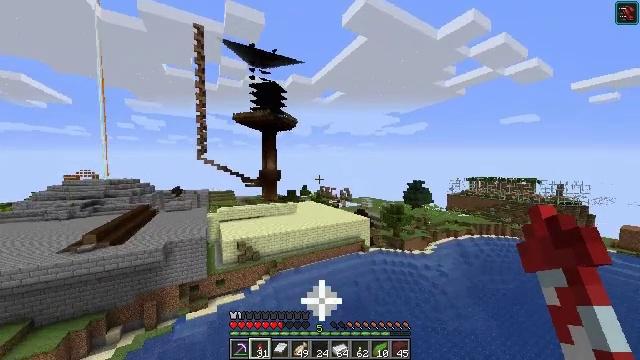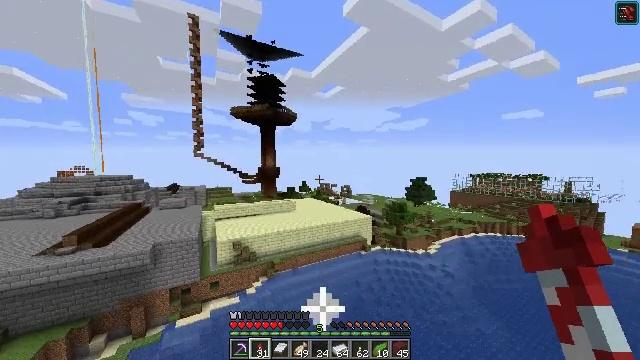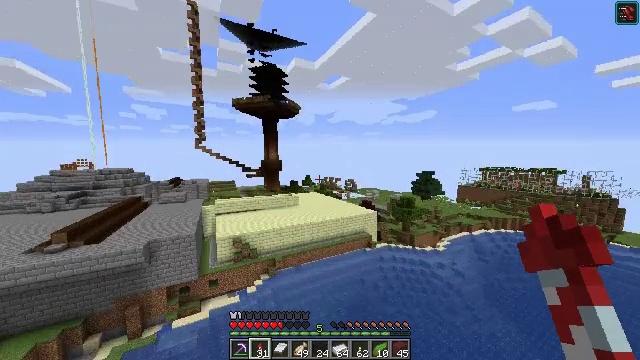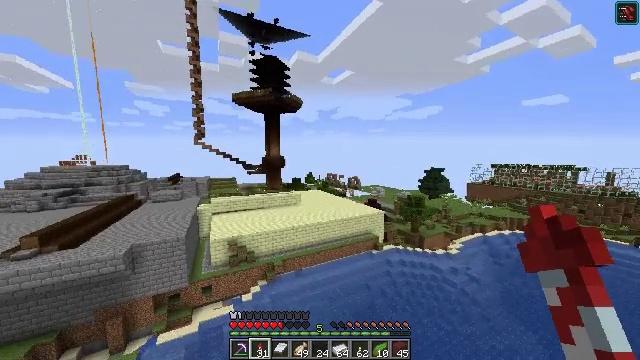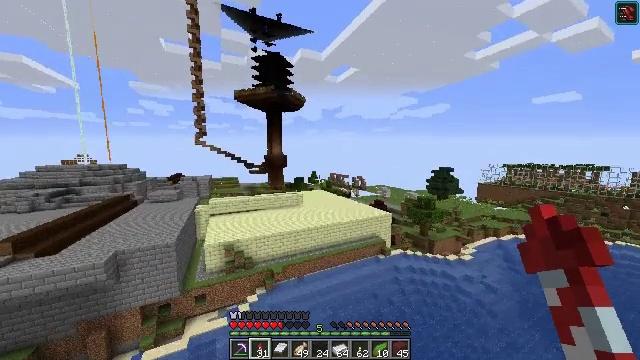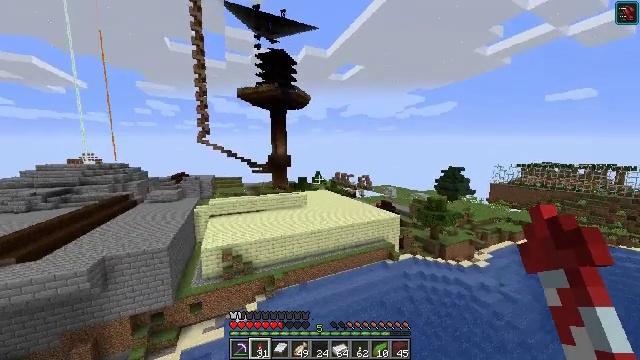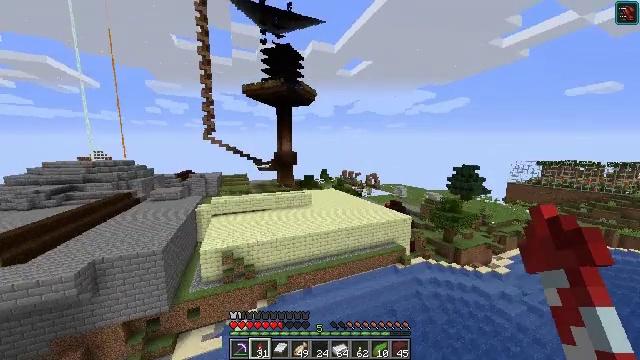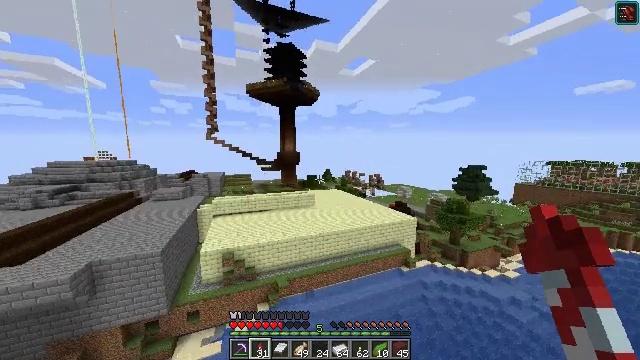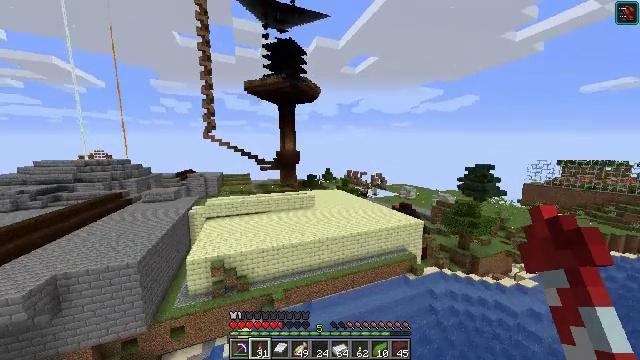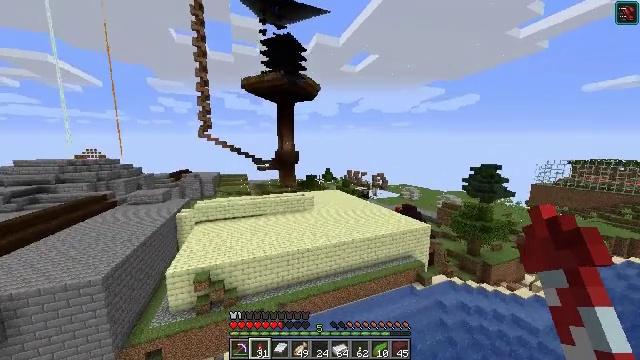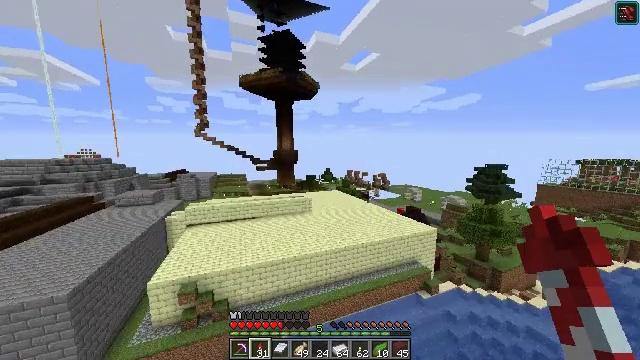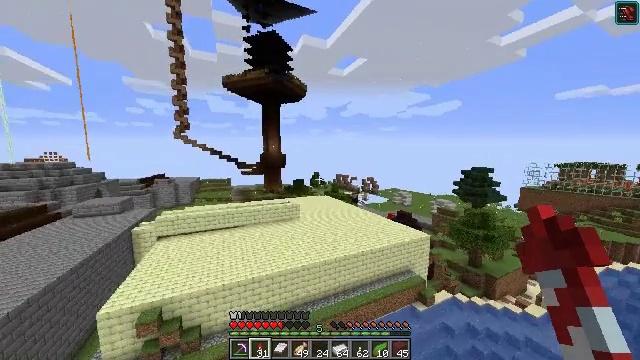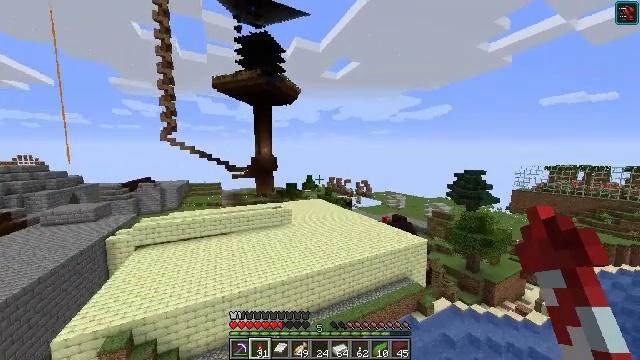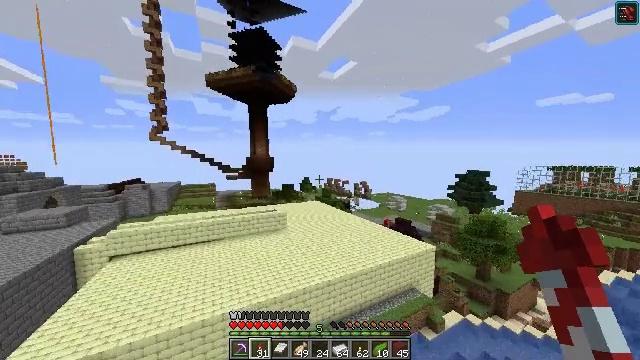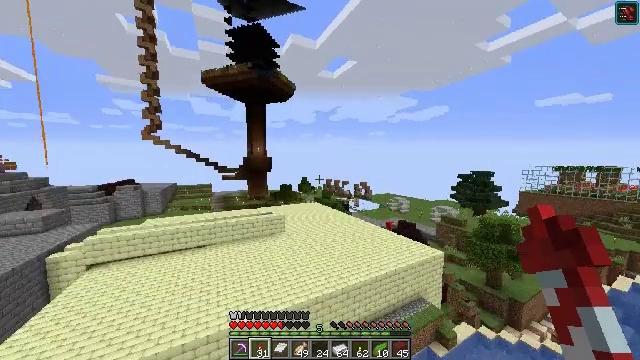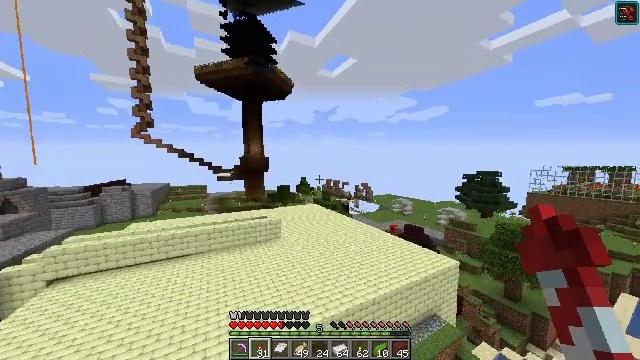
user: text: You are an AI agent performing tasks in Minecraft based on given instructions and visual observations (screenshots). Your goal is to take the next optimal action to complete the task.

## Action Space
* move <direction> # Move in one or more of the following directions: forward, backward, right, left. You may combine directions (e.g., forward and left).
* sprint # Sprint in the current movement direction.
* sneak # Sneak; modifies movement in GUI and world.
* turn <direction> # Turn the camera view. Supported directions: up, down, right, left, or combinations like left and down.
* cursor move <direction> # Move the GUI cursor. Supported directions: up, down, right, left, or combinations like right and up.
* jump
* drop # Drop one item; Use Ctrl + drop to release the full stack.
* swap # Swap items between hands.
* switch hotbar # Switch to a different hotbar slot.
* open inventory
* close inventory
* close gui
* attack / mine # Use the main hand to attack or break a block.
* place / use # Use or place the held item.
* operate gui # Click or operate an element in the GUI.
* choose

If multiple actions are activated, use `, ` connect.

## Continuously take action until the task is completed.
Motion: motion action
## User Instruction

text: Create iron nugget from iron ingot.
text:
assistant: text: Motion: turn down
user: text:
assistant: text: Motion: turn left and down
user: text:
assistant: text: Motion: no_op
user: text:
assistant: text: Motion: turn left
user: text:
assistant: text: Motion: turn left
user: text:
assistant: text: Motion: turn left
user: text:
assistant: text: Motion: no_op
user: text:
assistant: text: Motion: no_op
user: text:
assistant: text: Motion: no_op
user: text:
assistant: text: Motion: no_op
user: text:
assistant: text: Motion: turn right and up
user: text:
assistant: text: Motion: turn right
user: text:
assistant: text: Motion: no_op
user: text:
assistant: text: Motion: no_op
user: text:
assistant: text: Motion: no_op
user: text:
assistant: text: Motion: no_op
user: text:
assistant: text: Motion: no_op
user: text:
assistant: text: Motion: no_op
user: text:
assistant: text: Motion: turn left
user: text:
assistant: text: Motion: no_op
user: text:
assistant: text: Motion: turn left
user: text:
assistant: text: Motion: no_op
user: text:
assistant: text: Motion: turn left
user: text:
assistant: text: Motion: turn left
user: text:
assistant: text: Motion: turn left
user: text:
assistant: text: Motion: turn left
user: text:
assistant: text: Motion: turn left
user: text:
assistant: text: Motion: turn left
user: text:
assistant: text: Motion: turn left
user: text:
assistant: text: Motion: turn left